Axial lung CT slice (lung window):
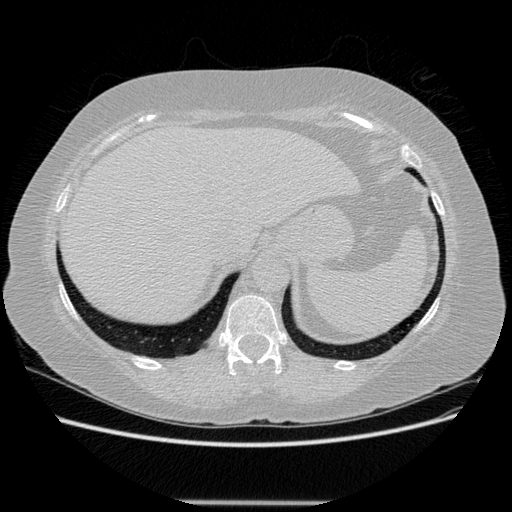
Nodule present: no